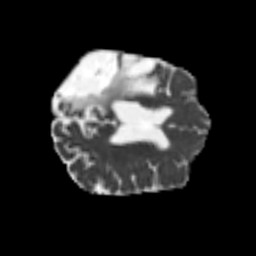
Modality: MD
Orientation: axial
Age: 60
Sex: male
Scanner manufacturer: siemens
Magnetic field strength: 3 T
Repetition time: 4.987 s
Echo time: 0.0792 s